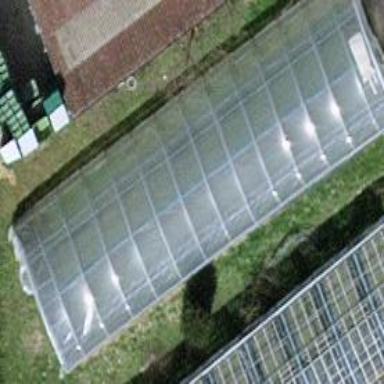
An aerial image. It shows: Greenhouse.